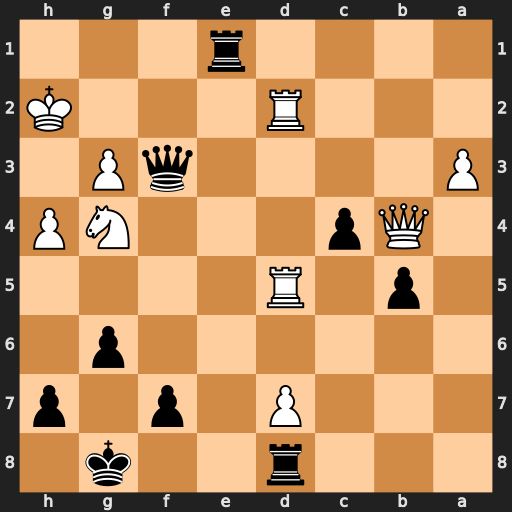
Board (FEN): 3r2k1/3P1p1p/6p1/1p1R4/1Qp3NP/P4qP1/3R3K/4r3
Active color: b
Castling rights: -
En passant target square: -
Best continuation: Rh1#